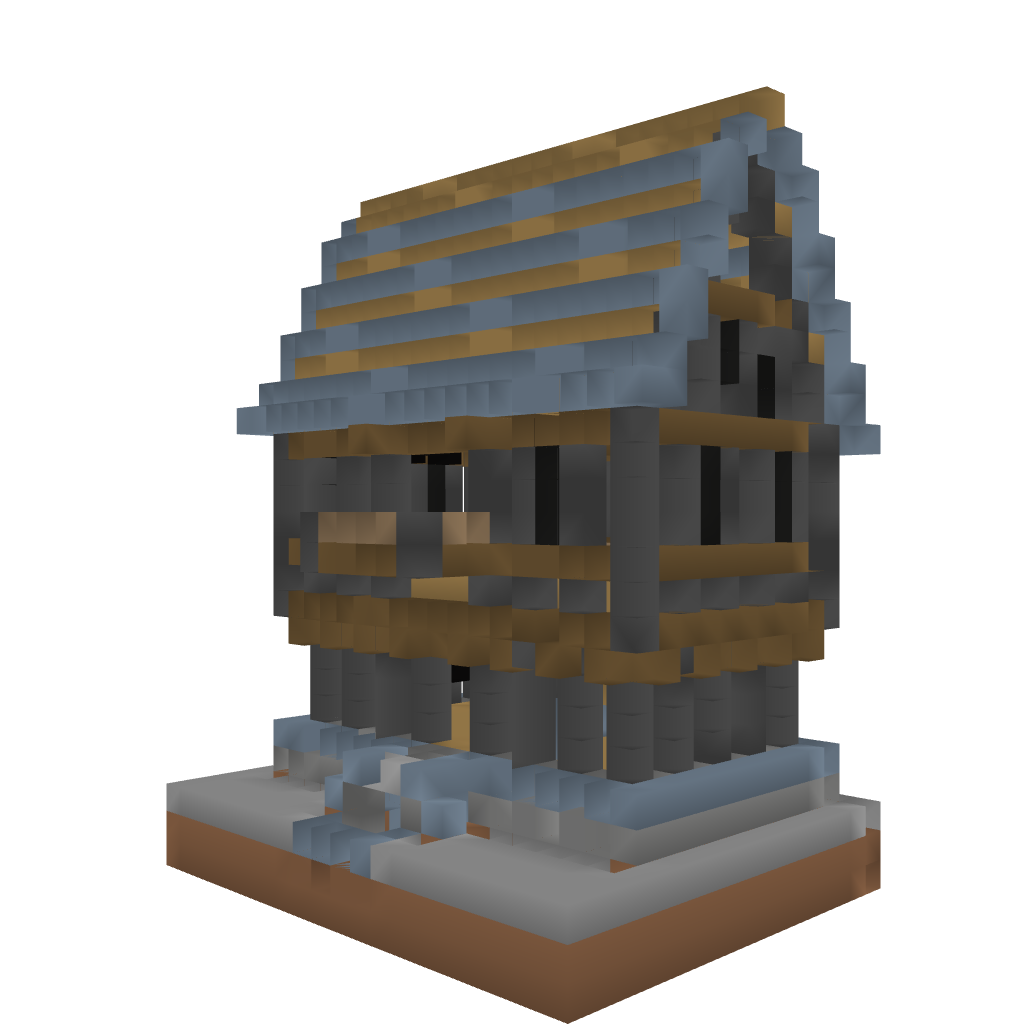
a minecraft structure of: Robin's Medieval House